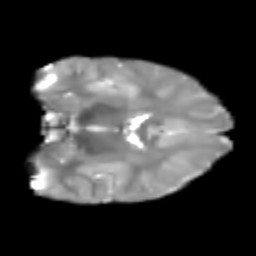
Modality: T2w
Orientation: coronal
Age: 7
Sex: male
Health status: healthy